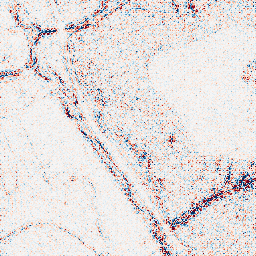
Category: wavelet
Decomposition family: wavelet_biorthogonal
Decomposition parameters: wavelet: bior4.4
level: 2
Upsampling method: regularized
Upsampling parameters: scale: 2
lambda_reg: 0.1
Upsampling scale: 2